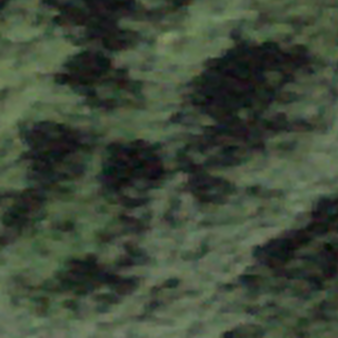
Label: other